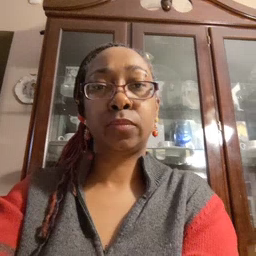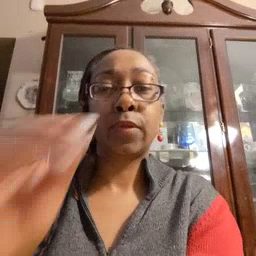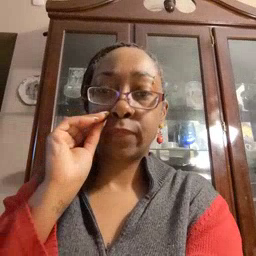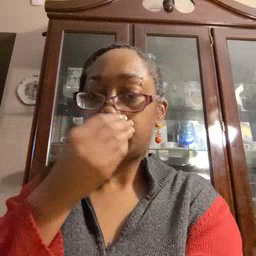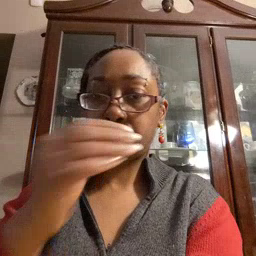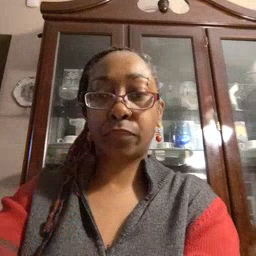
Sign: flower